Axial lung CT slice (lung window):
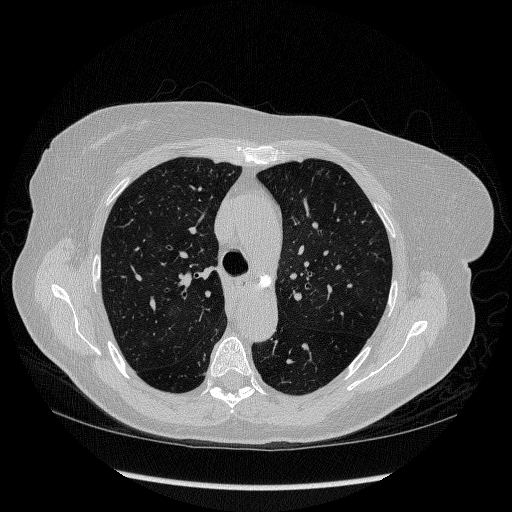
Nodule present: no